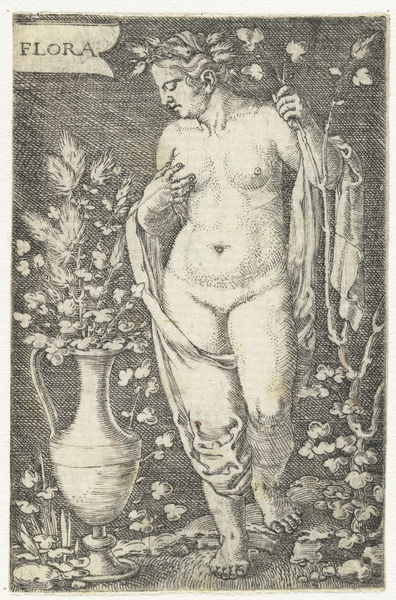
Titel: Flora (titel op object)
Künstler: Barthel Beham
Standort: Amsterdam
Institution: Rijksmuseum
Schlagwörter: akt, blätter, hand, mann, nackt, rubens, blume, blumen, brust, busen, frau, holz, zeichnung, blüten, tuch, mensch, stein, natur, pflanze, frontal, henkel, vase, schrift, monochrom, kontrapost, nackte, name, zweig, druck, schwarz weiß, stich, kupfer, haarkranz, allegorie, kranz, flora, göttin, gehend, vorderansicht, dürer, ähren